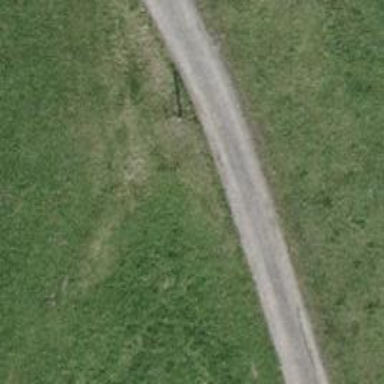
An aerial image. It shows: Well-maintained track road with grade 1 tracktype.